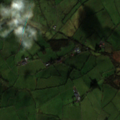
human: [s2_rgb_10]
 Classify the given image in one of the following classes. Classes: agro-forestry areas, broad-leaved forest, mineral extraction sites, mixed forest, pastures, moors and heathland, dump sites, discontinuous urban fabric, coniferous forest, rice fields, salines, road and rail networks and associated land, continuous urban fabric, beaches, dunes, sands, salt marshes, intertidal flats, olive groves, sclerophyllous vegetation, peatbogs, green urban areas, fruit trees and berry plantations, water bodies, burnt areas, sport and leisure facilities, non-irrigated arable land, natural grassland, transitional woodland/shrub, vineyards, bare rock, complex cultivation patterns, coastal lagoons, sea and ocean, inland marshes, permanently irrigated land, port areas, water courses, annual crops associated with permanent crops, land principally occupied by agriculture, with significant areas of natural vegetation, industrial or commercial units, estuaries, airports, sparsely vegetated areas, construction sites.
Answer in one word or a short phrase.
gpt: pastures